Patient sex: F
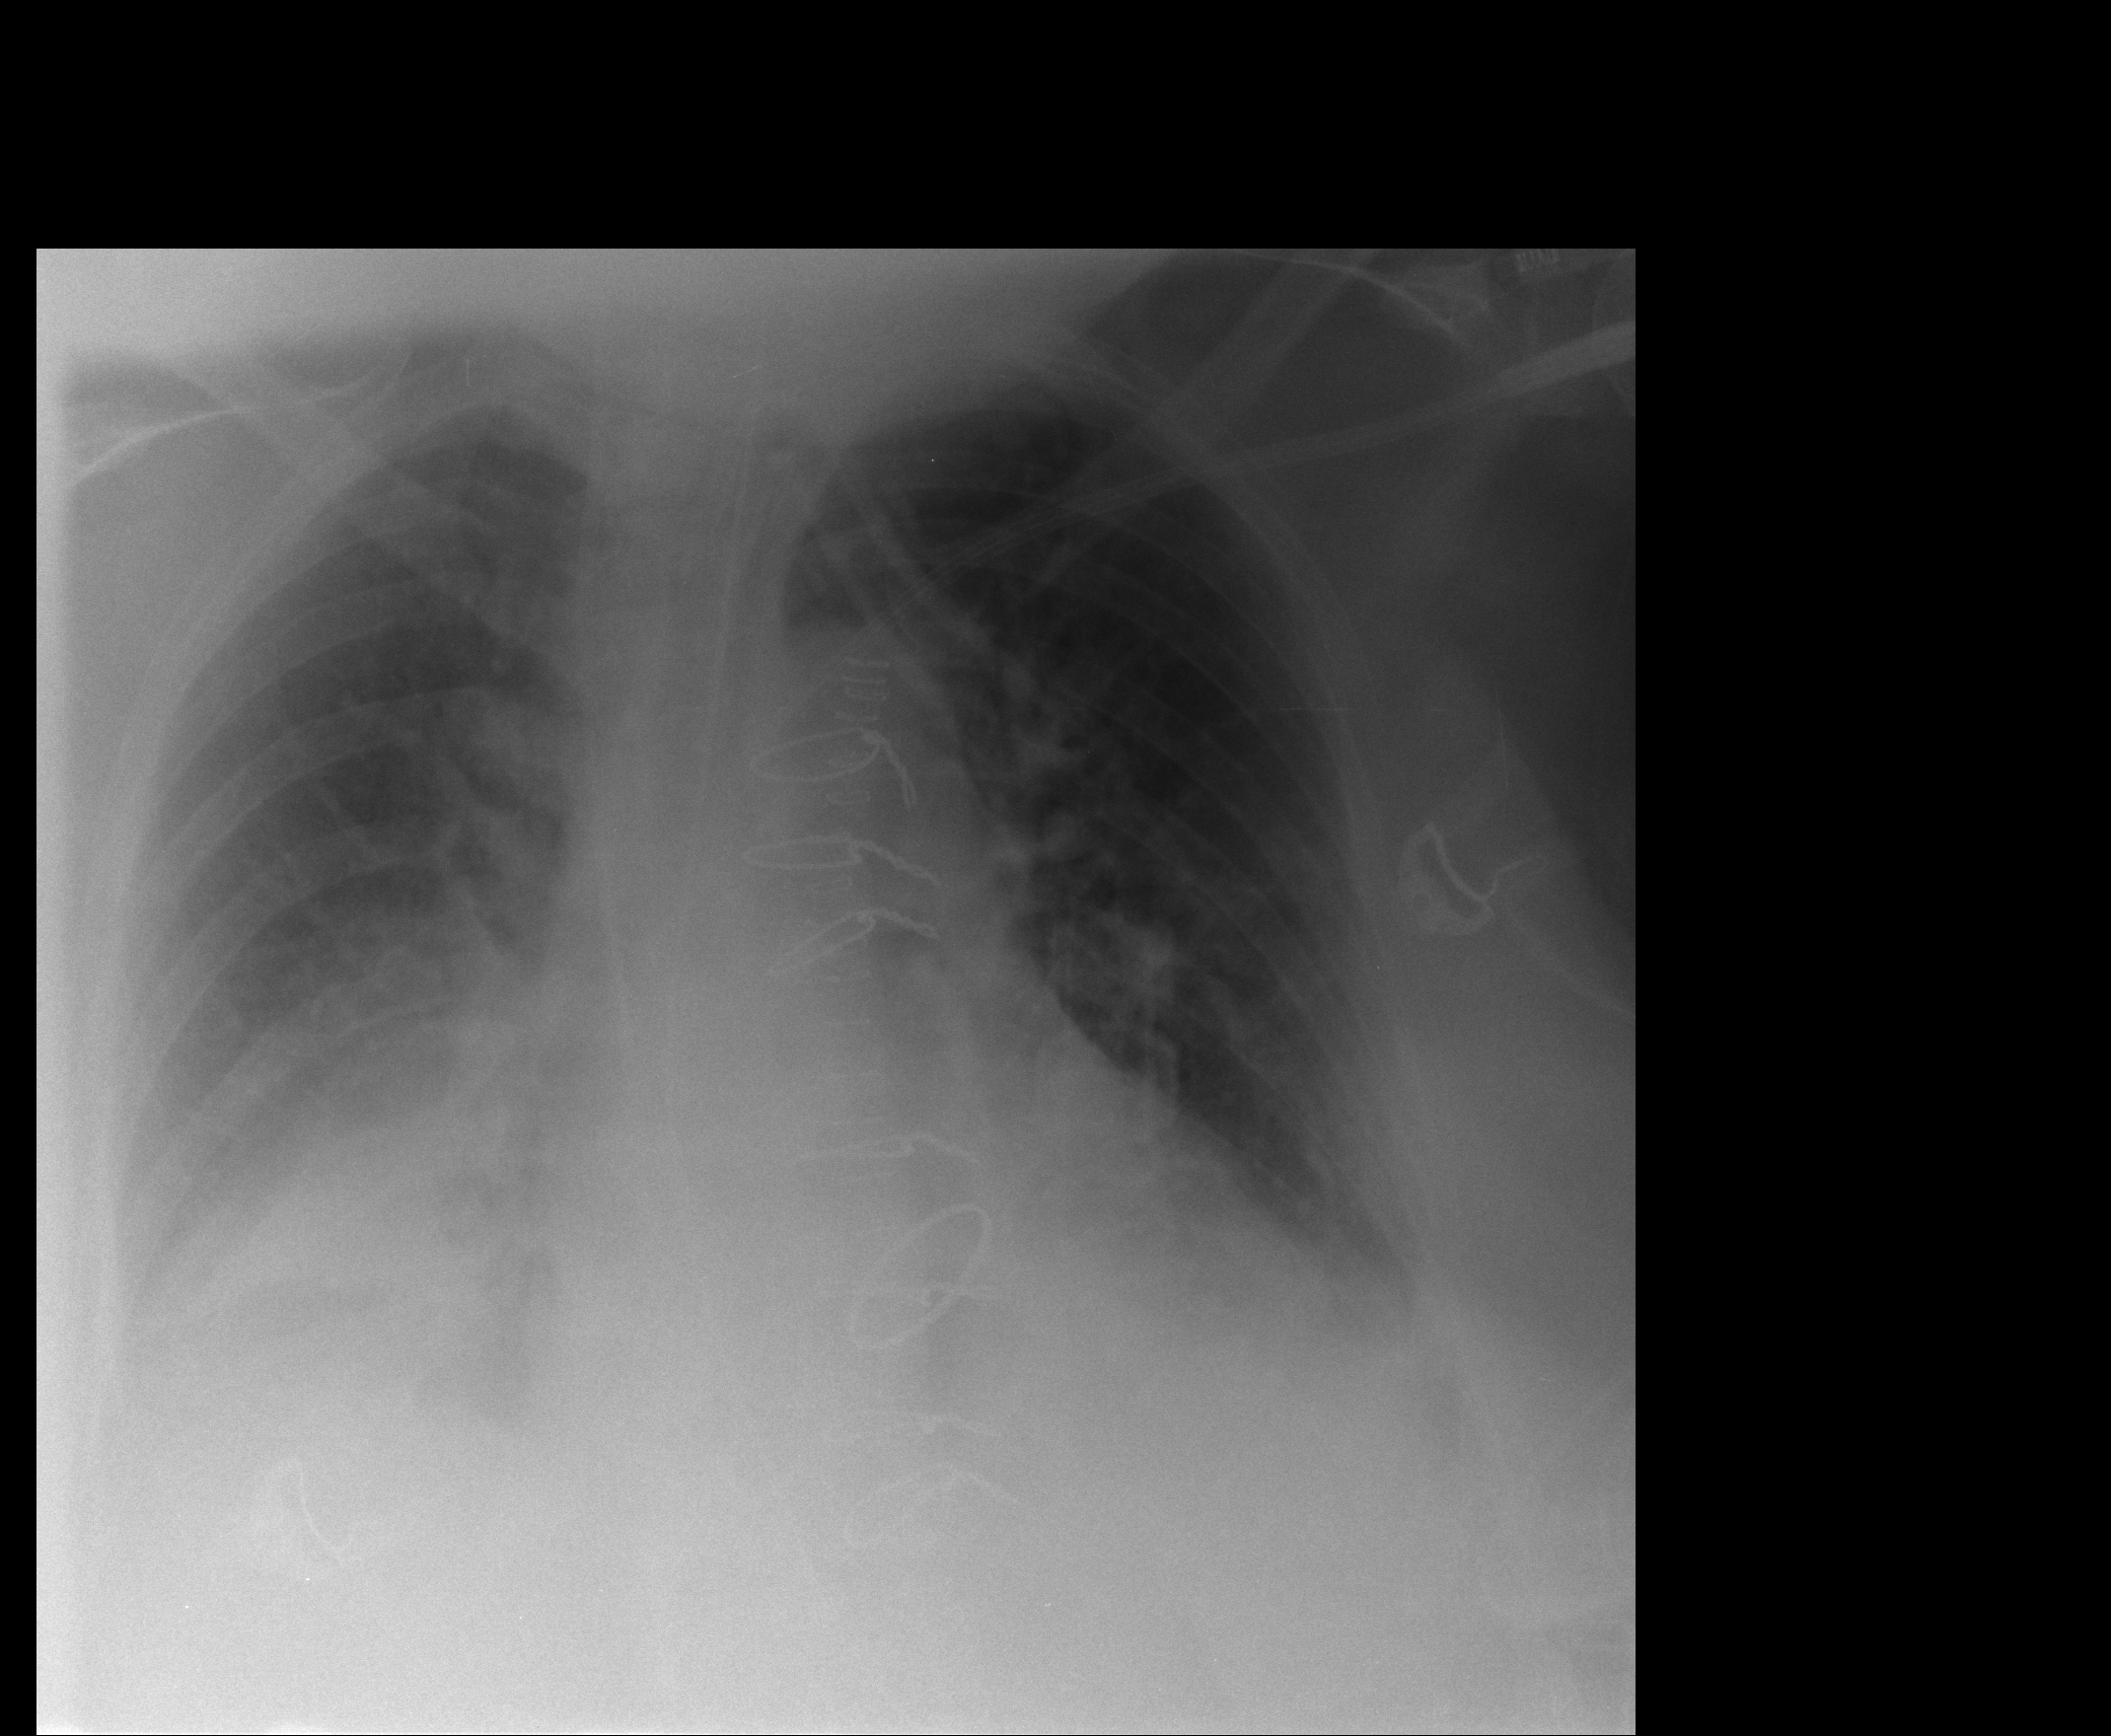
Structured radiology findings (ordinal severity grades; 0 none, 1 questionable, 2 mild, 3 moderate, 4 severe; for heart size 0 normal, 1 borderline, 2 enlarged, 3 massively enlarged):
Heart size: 2
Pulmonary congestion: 2
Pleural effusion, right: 3
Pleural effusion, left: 2
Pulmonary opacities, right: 0
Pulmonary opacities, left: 0
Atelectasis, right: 3
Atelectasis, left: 2